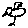
Label: bird